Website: apple
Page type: cross-sells
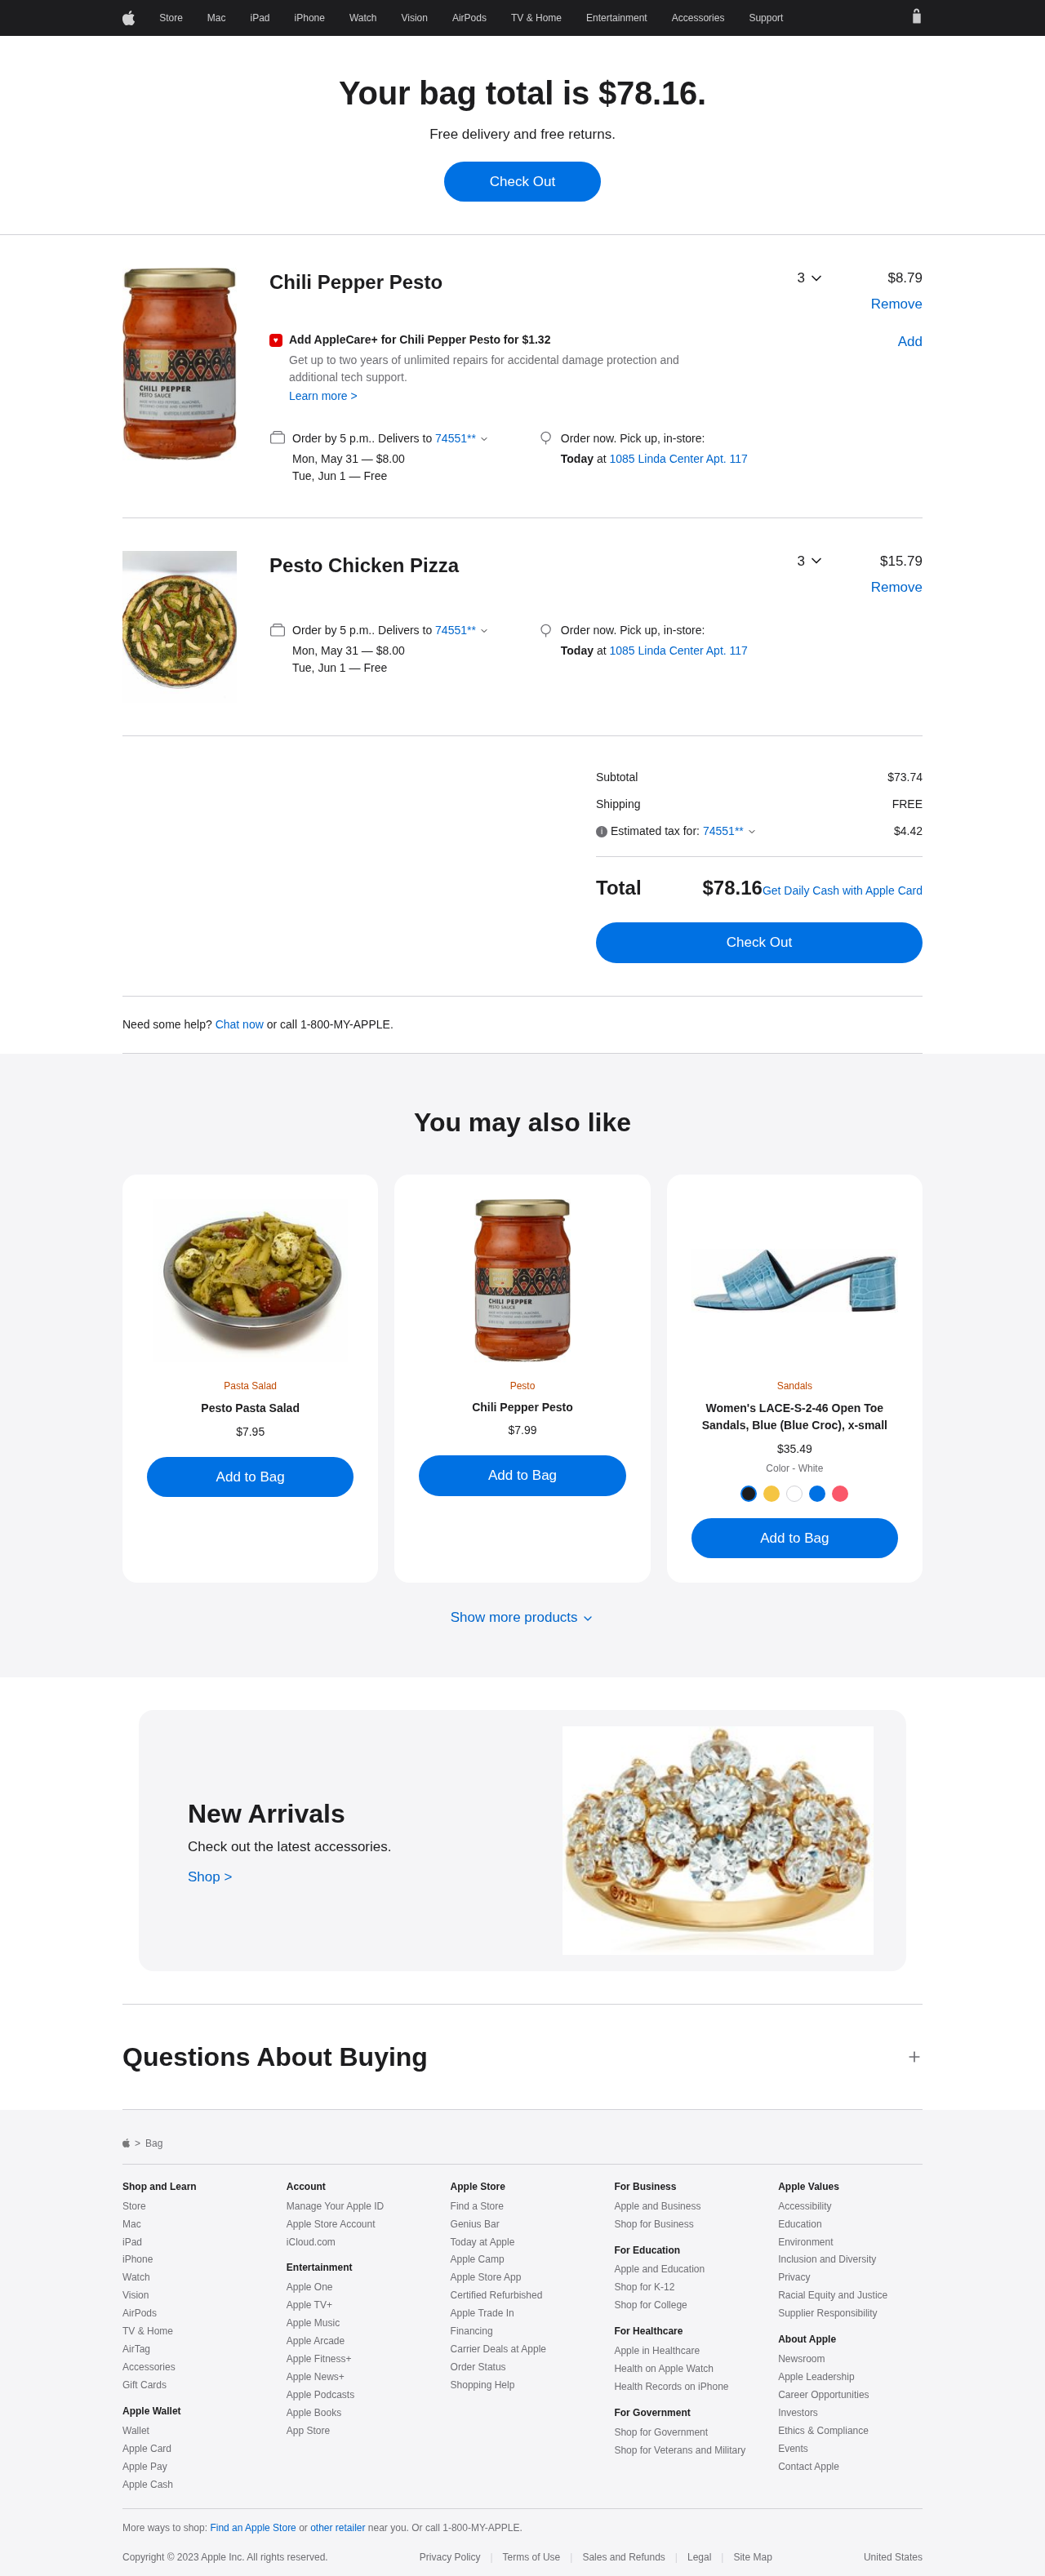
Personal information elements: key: PII_LOCATION1_STREET
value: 1085 Linda Center Apt. 117
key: PII_POSTCODE
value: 74551
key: PII_POSTCODE_FULL
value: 74551
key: PII_POSTCODE_NUMERIC
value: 74551
Product elements: key: PRODUCT1_NAME
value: Chili Pepper Pesto
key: PRODUCT1_PRICE
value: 8.79
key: PRODUCT1_QUANTITY
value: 3
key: PRODUCT2_NAME
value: Pesto Chicken Pizza
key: PRODUCT2_PRICE
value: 15.79
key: PRODUCT2_QUANTITY
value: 3
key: PRODUCT3_ITEM_CATEGORY
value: Pasta Salad
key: PRODUCT3_NAME
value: Pesto Pasta Salad
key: PRODUCT3_PRICE
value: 7.95
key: PRODUCT4_ITEM_CATEGORY
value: Pesto
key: PRODUCT4_NAME
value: Chili Pepper Pesto
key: PRODUCT4_PRICE
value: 7.99
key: PRODUCT5_ITEM_CATEGORY
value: Sandals
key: PRODUCT5_NAME
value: Women's LACE-S-2-46 Open Toe Sandals, Blue (Blue Croc), x-small
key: PRODUCT5_PRICE
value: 35.49
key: PRODUCT1_NAME2
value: Chili Pepper Pesto
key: PRODUCT1_APPLECARE_PRICE
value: $1.32
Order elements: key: ORDER_TOTAL
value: $78.16
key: ORDER_DELIVERY_DATE
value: Mon, May 31
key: ORDER_DELIVERY_DATE2
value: Tue, Jun 1
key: ORDER_DELIVERY_DATE3
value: Mon, May 31
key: ORDER_DELIVERY_DATE4
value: Tue, Jun 1
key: ORDER_SUBTOTAL
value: $73.74
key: ORDER_SHIPPING_COST
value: FREE
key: ORDER_TAX
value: $4.42
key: ORDER_TOTAL2
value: $78.16